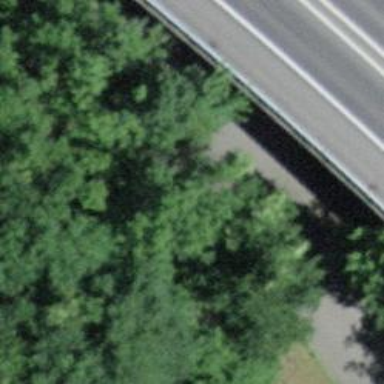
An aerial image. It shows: Service road going through tunnel.